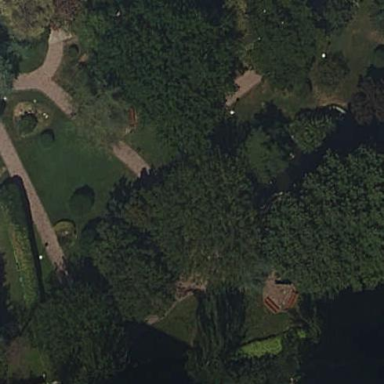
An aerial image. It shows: Garden area designated for leisure land.